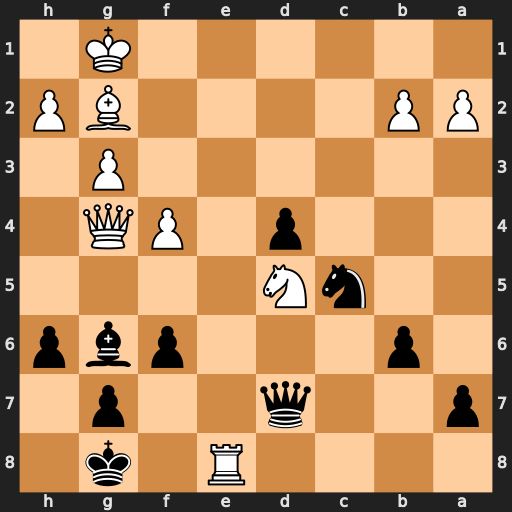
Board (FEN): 4R1k1/p2q2p1/1p3pbp/2nN4/3p1PQ1/6P1/PP4BP/6K1
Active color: b
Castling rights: -
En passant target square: -
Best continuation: Qxe8 Qxg6 Qxg6